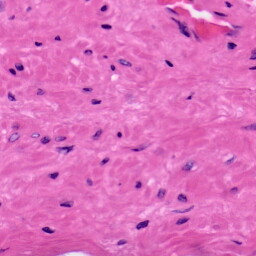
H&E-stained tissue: Prostate